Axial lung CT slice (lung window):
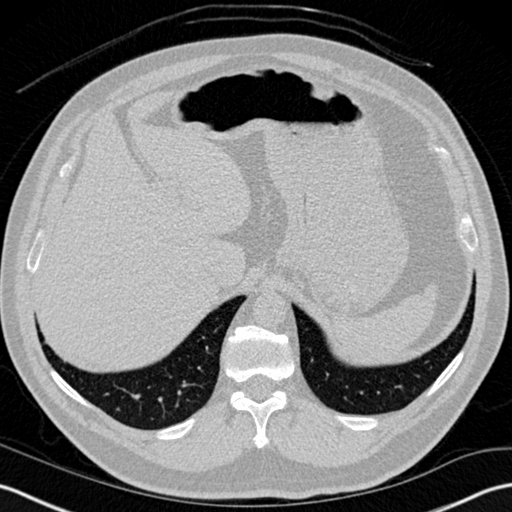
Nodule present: no